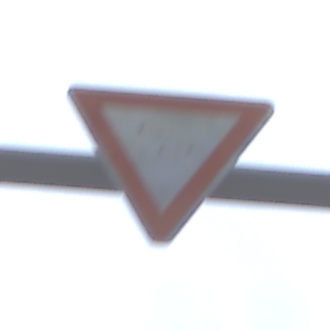
Verkehrszeichen: VorfahrtGewaehren
Umgebung: Outdoor, Urban
Tageszeit: MorningAfternoon
Wetter: Overcast
Licht: Natural
Jahreszeit: NotSpecified
Kontrast: LowContrast